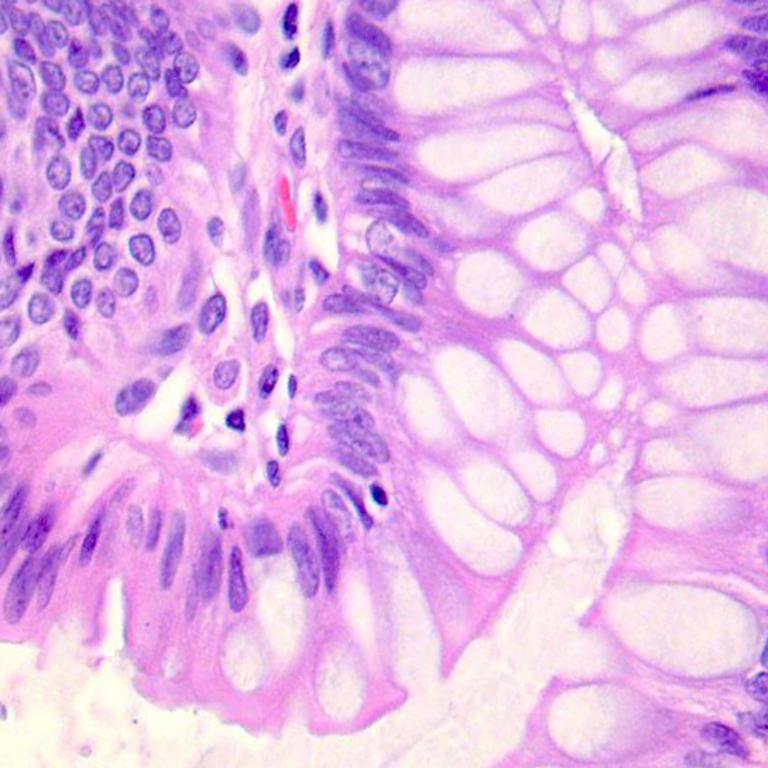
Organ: colon
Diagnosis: benign